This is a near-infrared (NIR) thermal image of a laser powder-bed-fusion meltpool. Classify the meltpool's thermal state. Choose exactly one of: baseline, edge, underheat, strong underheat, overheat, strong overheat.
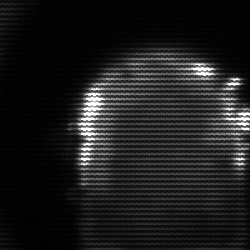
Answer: baseline